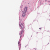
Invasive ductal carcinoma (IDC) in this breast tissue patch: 0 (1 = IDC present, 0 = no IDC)